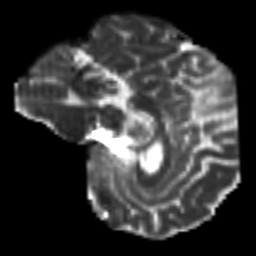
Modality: T2w
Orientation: sagittal
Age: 56
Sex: male
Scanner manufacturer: siemens
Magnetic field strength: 3 T
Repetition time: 7.3 s
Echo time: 0.087 s